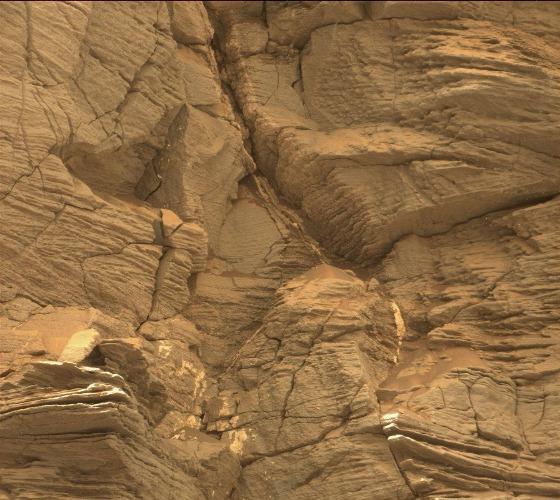
Terrain classes present: Bedrock, Rock